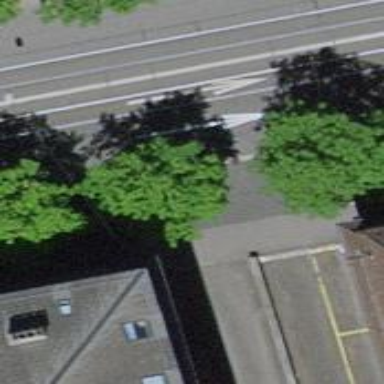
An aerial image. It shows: Beautiful avenue lined with deciduous broadleaved trees.